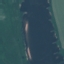
Land use / land cover: River